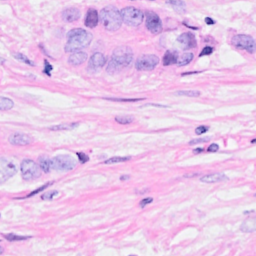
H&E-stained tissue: Breast